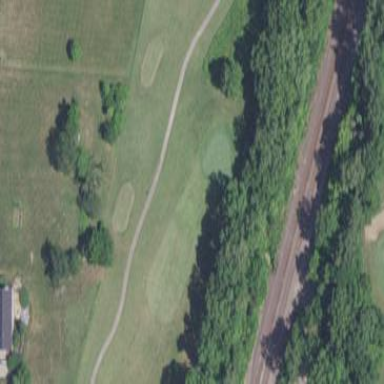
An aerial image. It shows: Grassy area designated as golf fairway.